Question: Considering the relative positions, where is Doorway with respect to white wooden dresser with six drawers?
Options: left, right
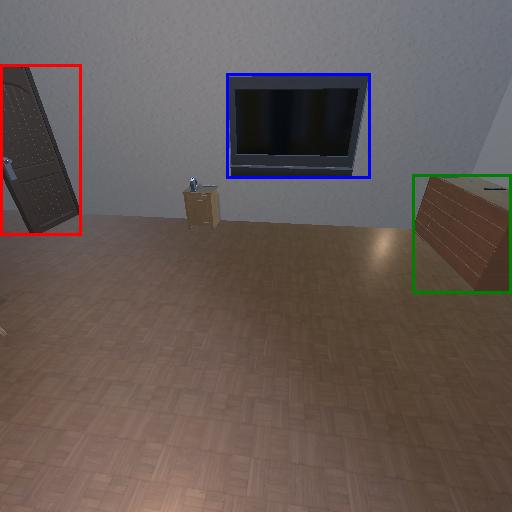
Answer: left